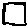
Label: square